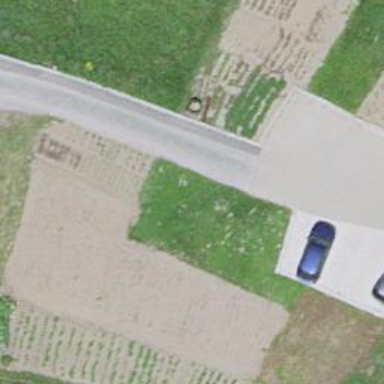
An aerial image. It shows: Concrete driveway serving as service road.